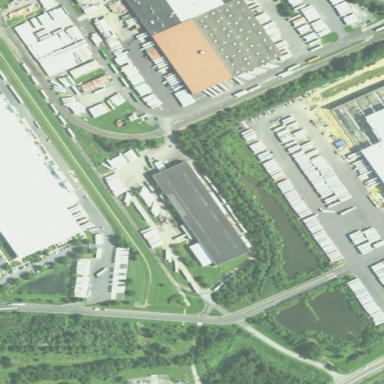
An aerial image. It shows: Warehouse.